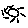
Label: sun